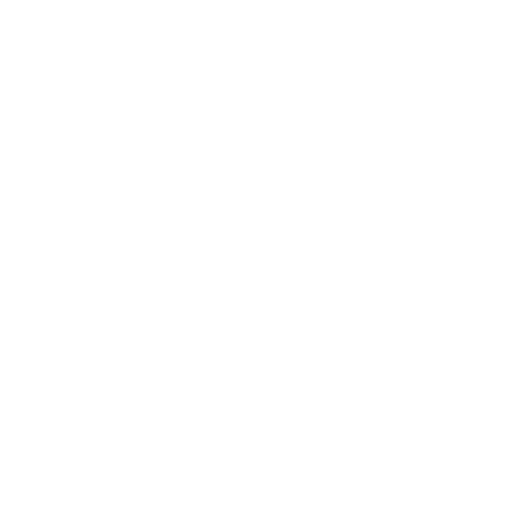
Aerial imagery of gap in Alaska named Dome Pass containing only unknown